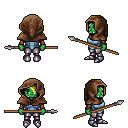
a pixel art fantasy rpg character, female body template, orc, green skin, blue vest, metal pants, gold swoop hairstyle, cloth hood, cloth bracers, metal boots, spear, four views (front, back, left, right), 2x2 character sprite sheet, small pixel art, hard edges, no anti-aliasing